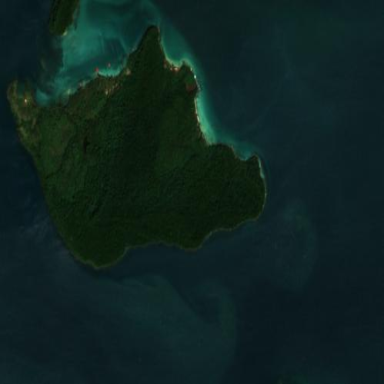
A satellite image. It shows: Island with natural coastline.